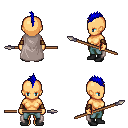
a pixel art fantasy rpg character, female body template, human, tanned skin, gray cape, teal pants, blue mohawk hairstyle, leather bracers, black shoes, spear, four views (front, back, left, right), 2x2 character sprite sheet, small pixel art, hard edges, no anti-aliasing